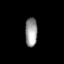
Tissue: lung
Cell type: Endothelial cells
Senescence score: 0.6257
Nuclear area (px): 348
Mean DAPI intensity: 151.707